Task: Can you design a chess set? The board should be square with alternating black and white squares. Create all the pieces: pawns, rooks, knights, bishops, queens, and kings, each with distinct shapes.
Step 2879:
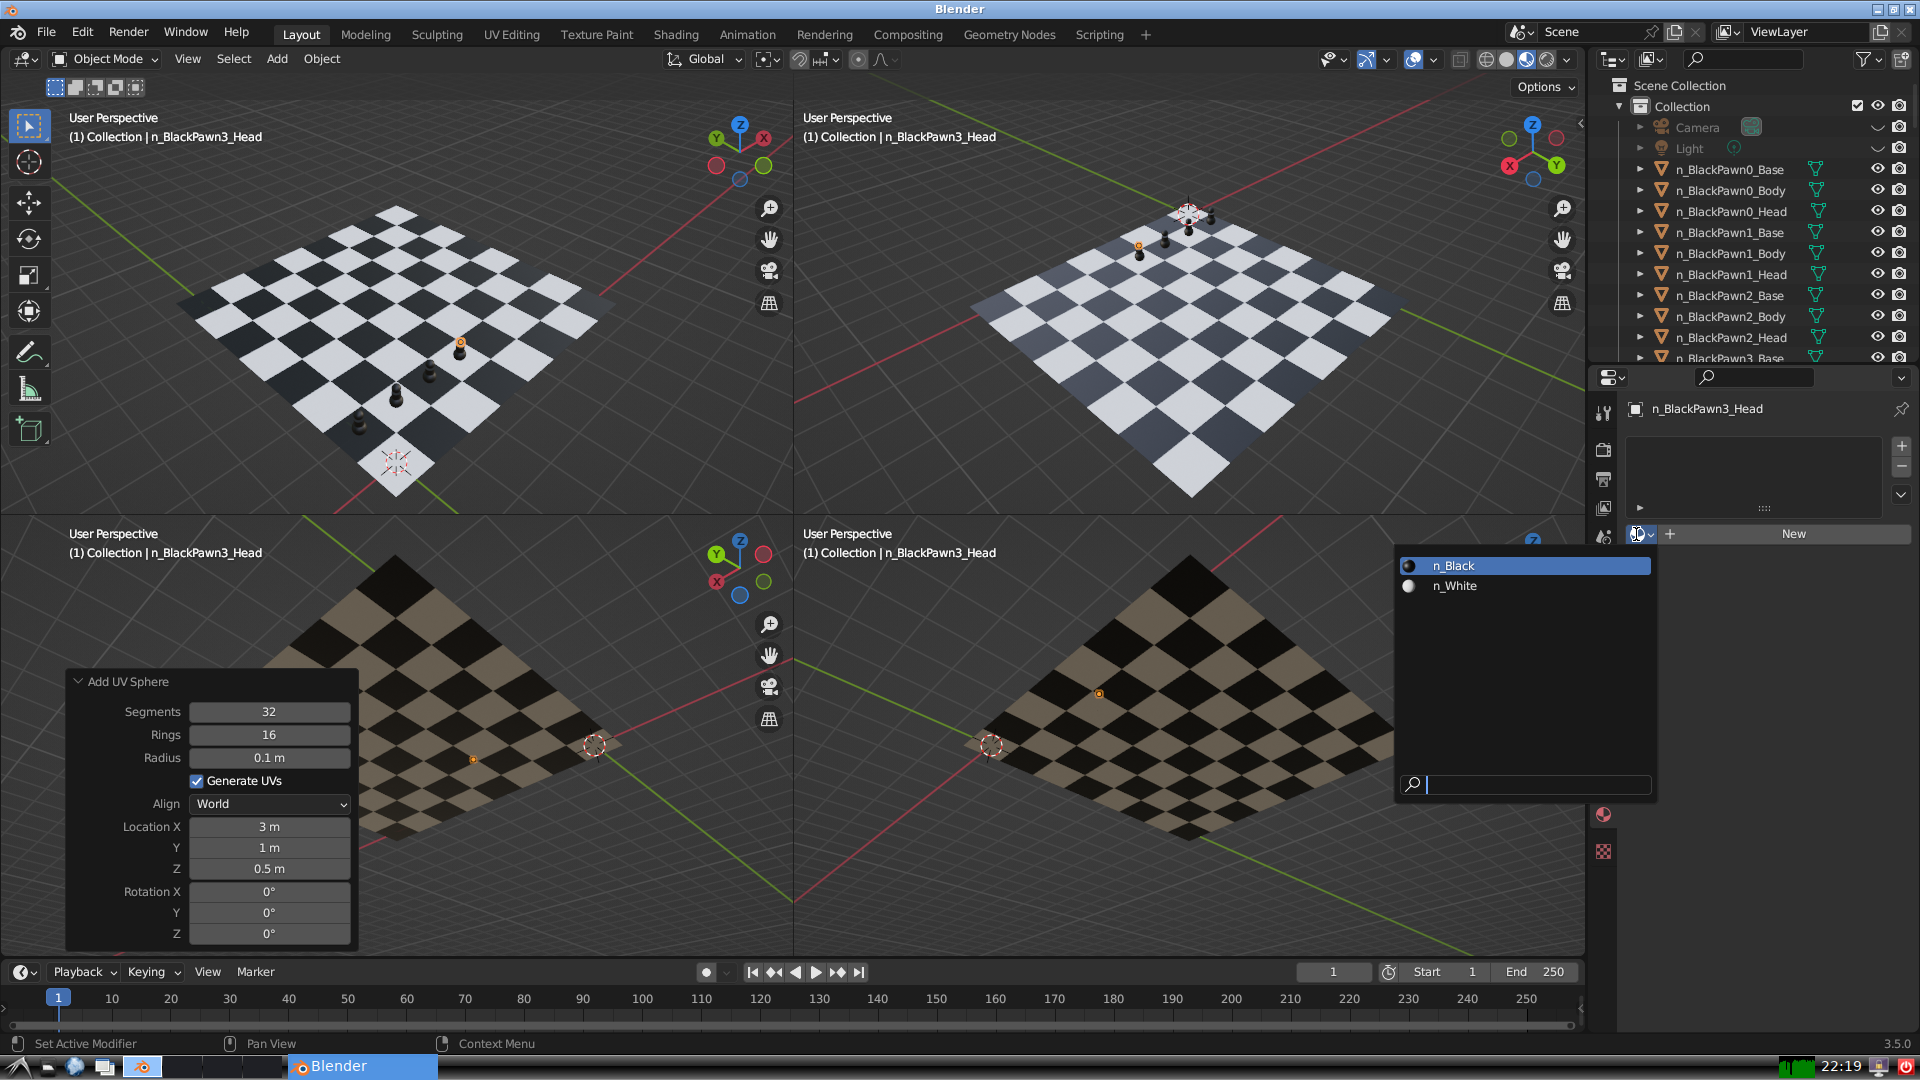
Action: input_text: n_Black